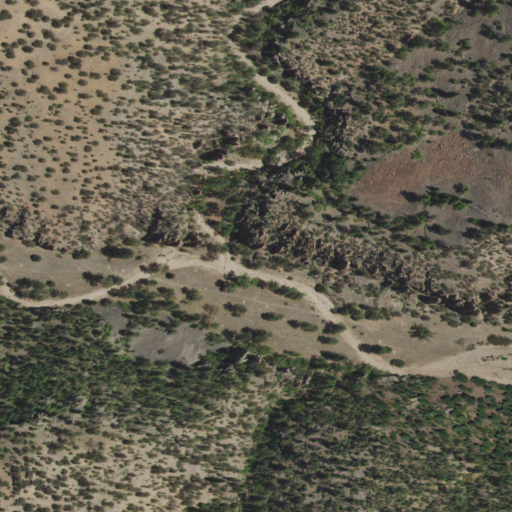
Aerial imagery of valley in New Mexico named North Wahoo Canyon containing evergreen forest and shrub